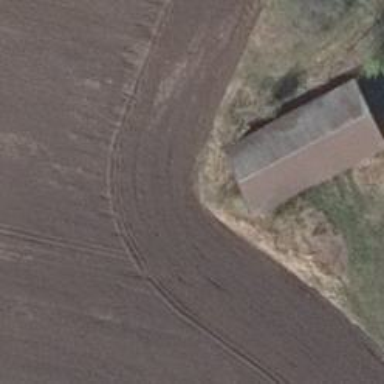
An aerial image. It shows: Gabled roof of grey-colored farm auxiliary building with its roof oriented along the structure.